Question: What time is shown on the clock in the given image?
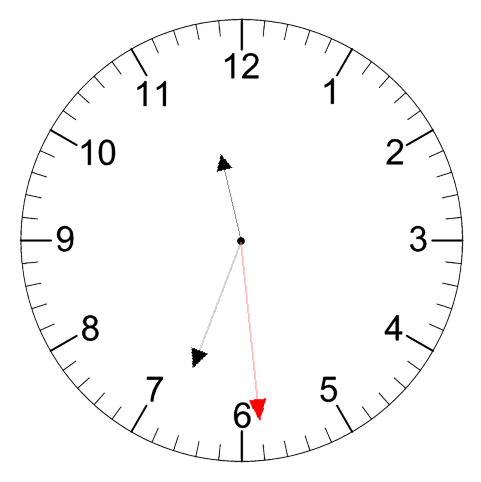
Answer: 11:33:29